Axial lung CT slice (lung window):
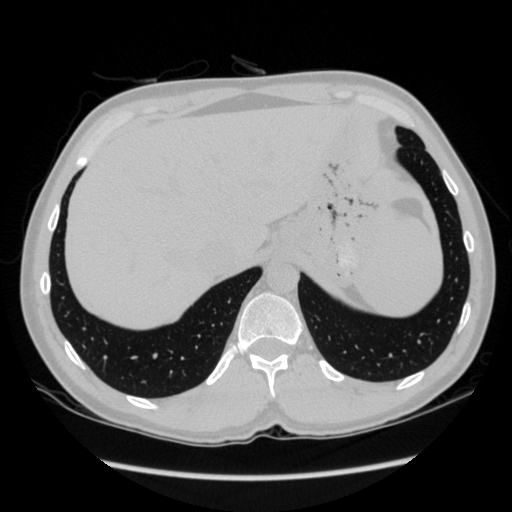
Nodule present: no